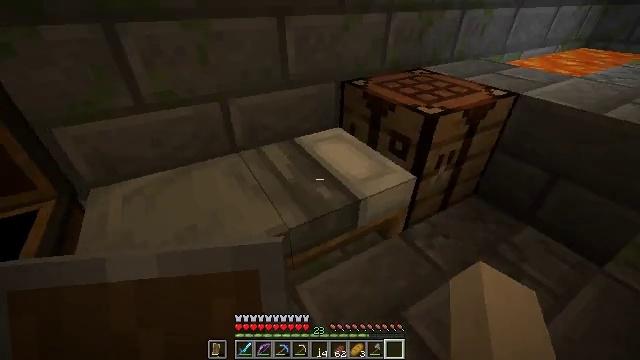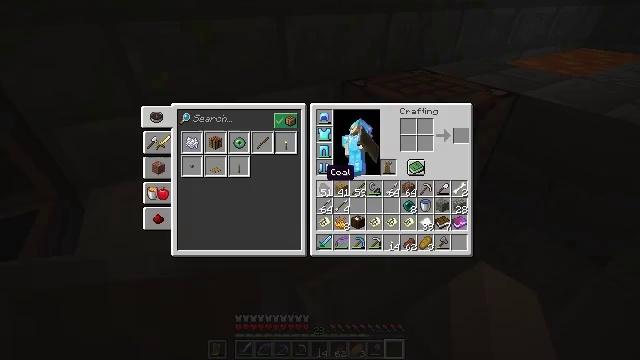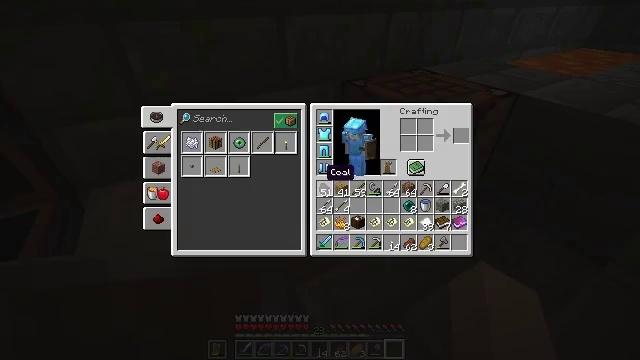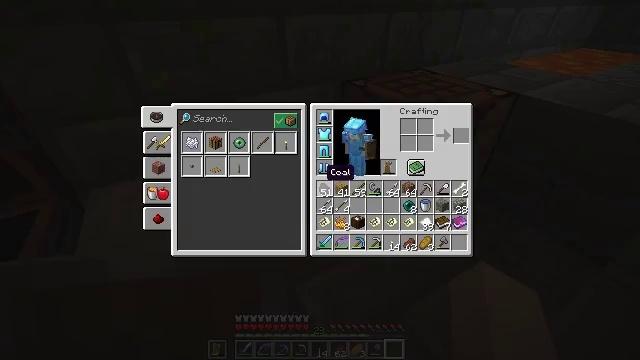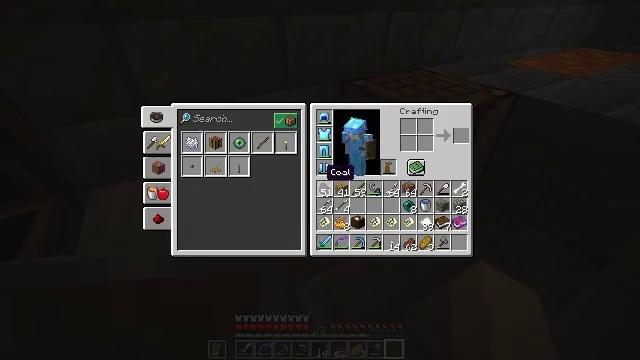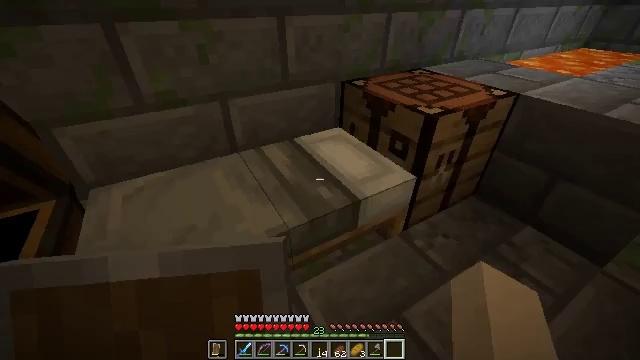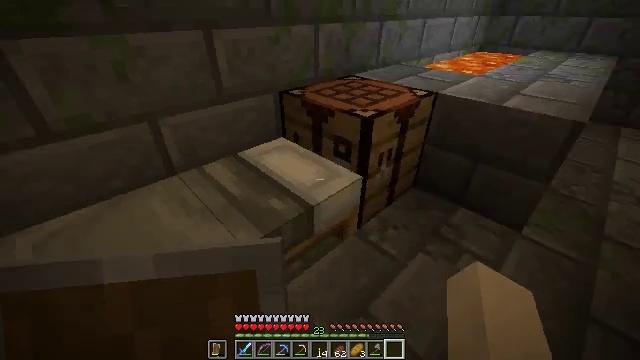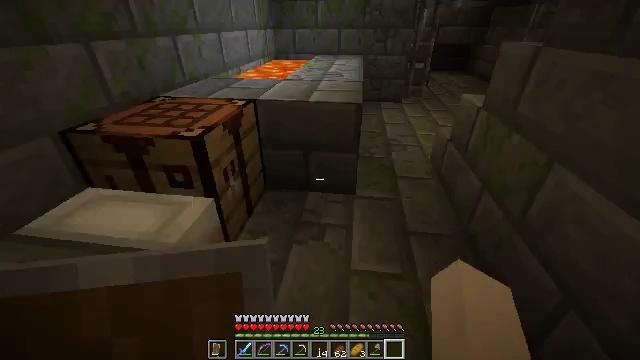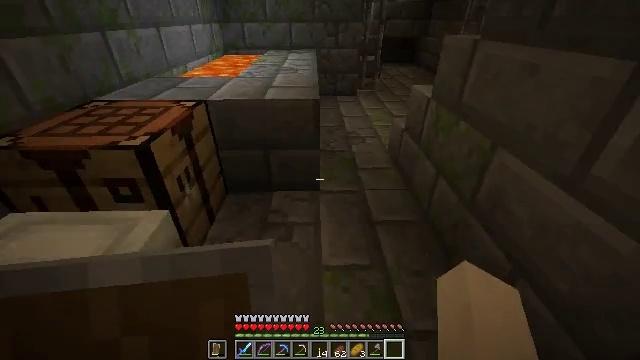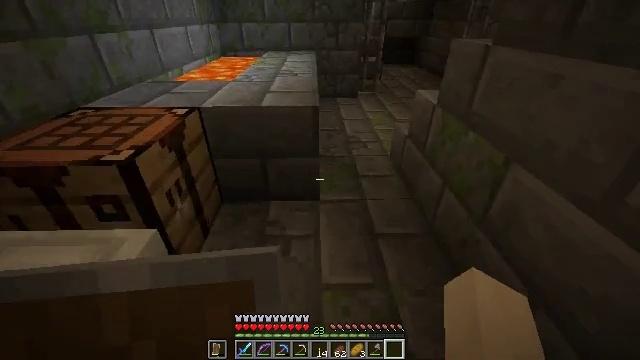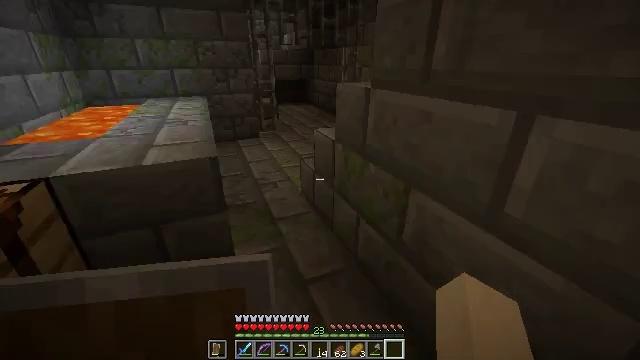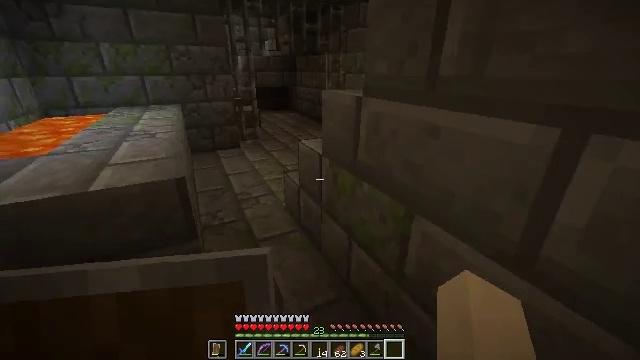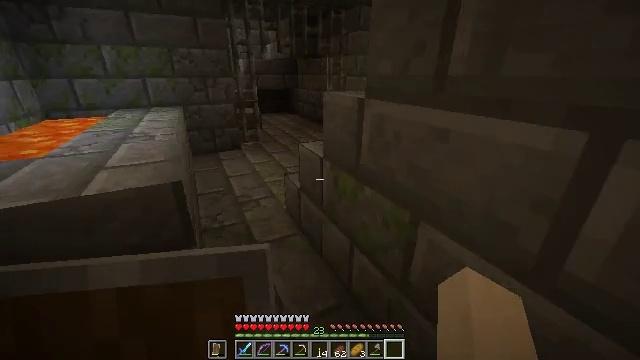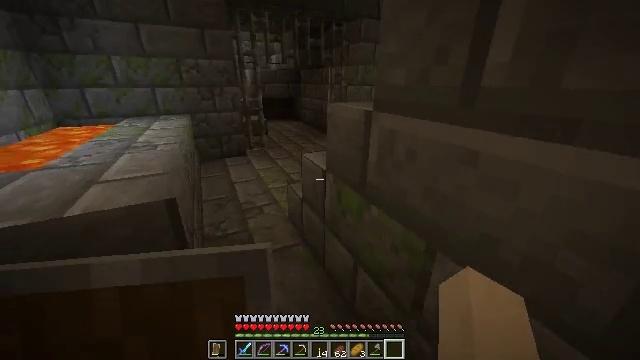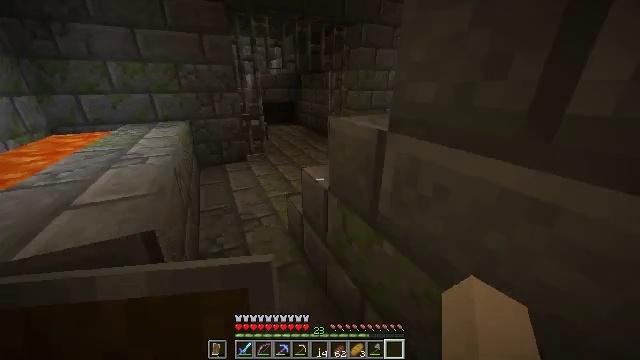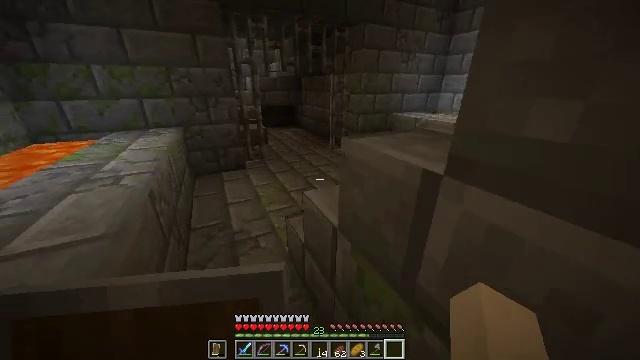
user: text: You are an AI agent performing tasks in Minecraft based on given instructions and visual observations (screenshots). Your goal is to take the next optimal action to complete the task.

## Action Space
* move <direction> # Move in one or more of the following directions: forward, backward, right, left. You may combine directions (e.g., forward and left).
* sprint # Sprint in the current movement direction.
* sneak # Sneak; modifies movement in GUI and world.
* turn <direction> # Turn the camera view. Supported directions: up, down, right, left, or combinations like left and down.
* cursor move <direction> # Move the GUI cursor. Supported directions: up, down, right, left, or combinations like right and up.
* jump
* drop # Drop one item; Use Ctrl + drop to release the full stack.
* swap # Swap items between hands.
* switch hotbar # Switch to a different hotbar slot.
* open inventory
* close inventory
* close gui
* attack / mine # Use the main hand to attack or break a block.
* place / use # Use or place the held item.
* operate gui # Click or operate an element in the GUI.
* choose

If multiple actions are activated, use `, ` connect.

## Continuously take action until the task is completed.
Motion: motion action
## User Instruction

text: Combine blaze powder and ender pearl to create an ender eye.
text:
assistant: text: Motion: open inventory
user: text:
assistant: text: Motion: open inventory
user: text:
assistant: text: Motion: no_op
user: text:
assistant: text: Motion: no_op
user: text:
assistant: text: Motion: no_op
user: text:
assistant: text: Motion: turn right and up
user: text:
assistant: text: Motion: turn right and up
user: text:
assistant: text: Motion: move forward, turn right and down
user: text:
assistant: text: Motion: move forward
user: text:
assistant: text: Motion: move forward, turn right and up
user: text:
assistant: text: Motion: move forward, sprint, turn right and up
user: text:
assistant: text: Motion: move forward, sprint
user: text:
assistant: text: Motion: move forward, sprint
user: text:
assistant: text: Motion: move forward
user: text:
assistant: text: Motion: move forward
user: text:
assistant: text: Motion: move forward
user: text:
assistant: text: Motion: move forward
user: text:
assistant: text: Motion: move forward and move left
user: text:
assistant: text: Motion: move forward and move left, turn right and down
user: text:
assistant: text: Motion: move forward and move left, turn right and down
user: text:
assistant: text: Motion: move forward and move left, turn right
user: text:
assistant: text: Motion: move forward and move left, turn right
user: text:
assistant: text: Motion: move forward and move left, turn right and up
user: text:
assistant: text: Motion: move forward and move left, turn right and up
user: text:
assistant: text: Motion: move forward and move left, turn right and up
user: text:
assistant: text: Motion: move forward
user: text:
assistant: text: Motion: move forward, turn right and up
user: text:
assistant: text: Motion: move forward, turn right
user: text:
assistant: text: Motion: move forward, turn right and down
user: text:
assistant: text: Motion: move forward, turn right and down